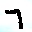
Label: 7